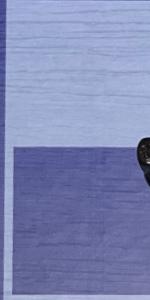
Label: Empty